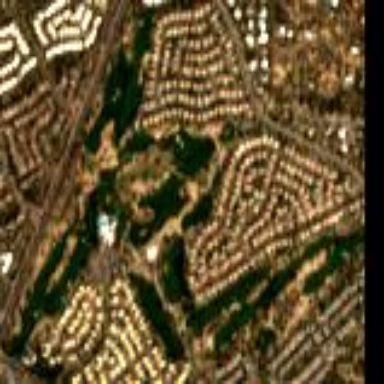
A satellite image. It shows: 18-hole golf course classified as leisure land.